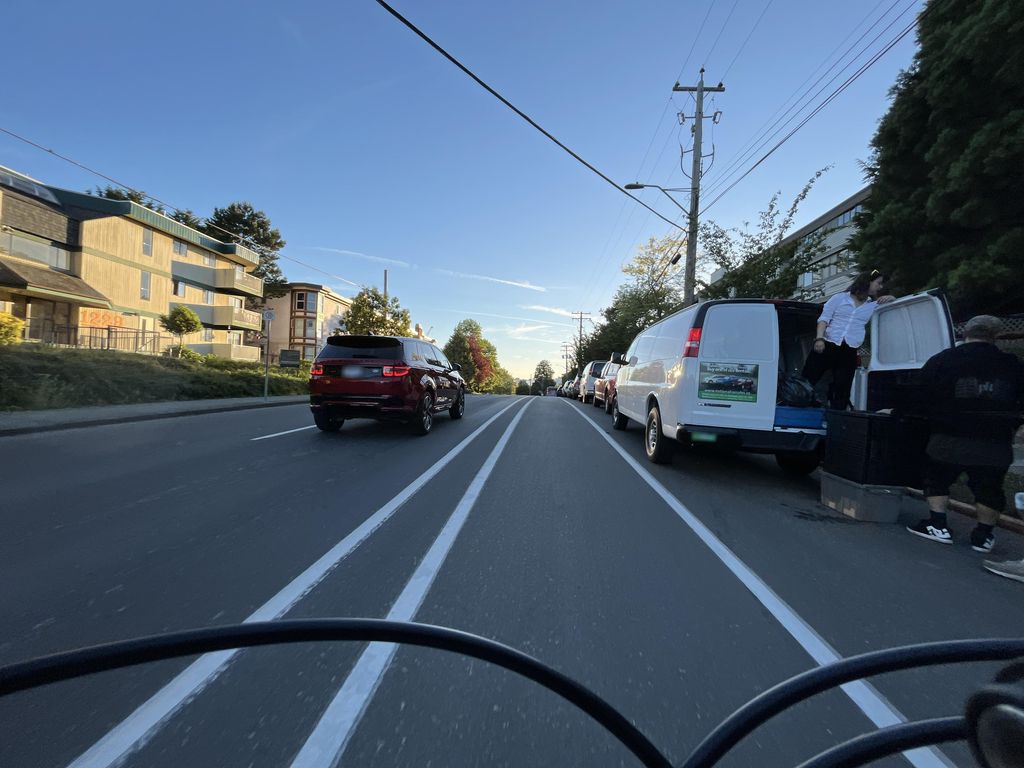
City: victoria